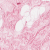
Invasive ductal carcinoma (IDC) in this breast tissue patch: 0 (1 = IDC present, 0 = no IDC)